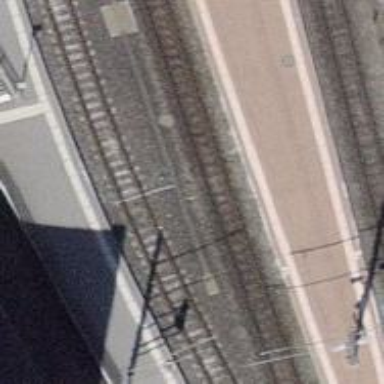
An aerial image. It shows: Narrow-gauge railway with electrified contact line.